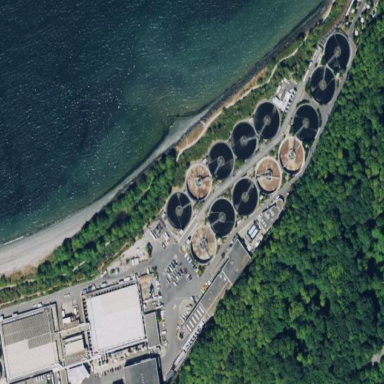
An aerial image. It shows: View of wastewater plant.